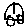
Label: car